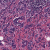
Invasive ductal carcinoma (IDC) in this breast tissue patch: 1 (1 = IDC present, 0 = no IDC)